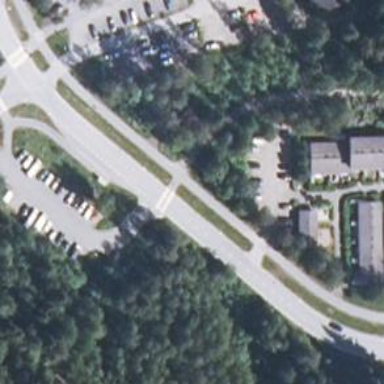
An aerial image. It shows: Uncontrolled and marked road crossing.